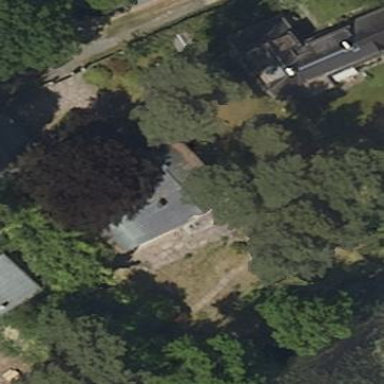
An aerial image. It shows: Detached building.